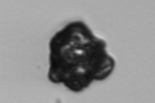
Label: Delphineis